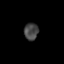
Tissue: skin
Cell type: Epithelial cells
Senescence score: 0.242
Nuclear area (px): 239
Mean DAPI intensity: 68.477